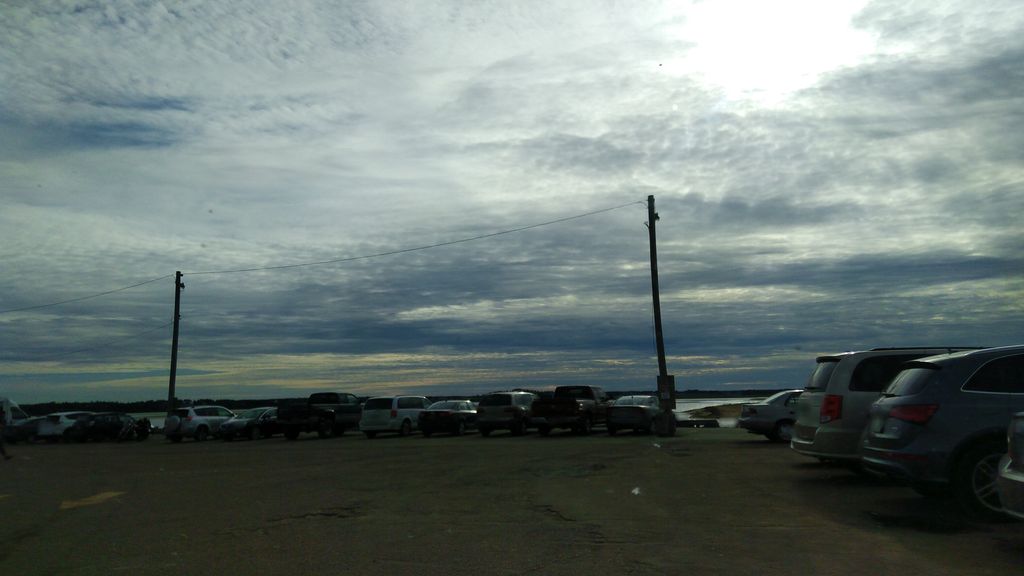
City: charlottetown